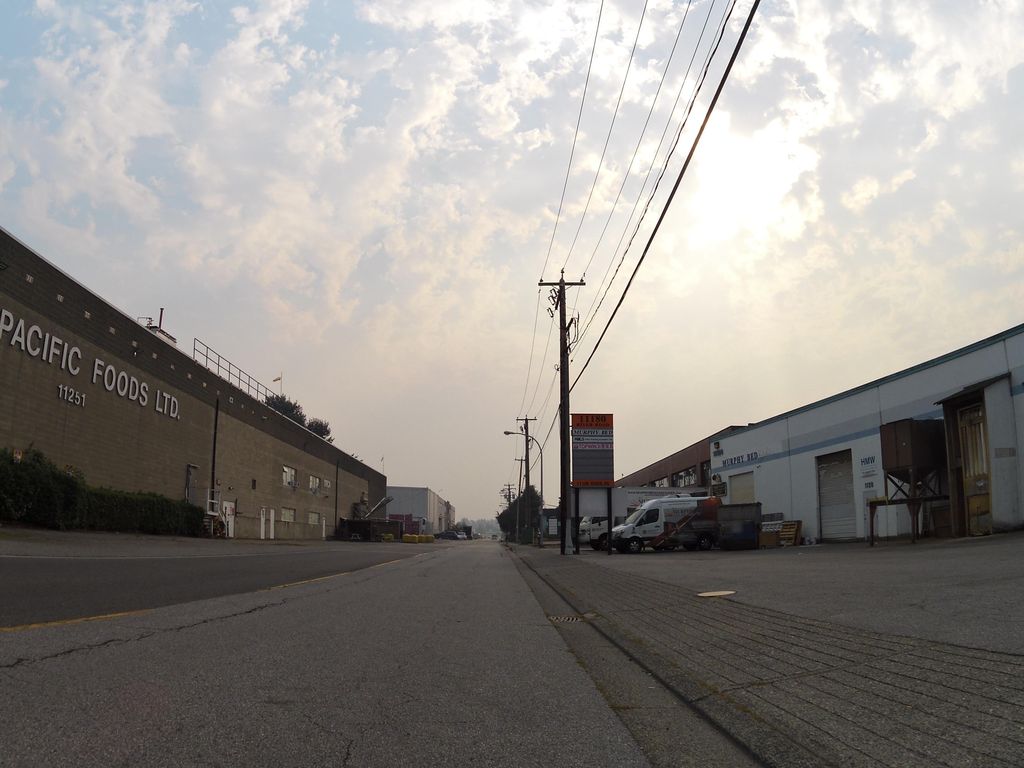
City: vancouver